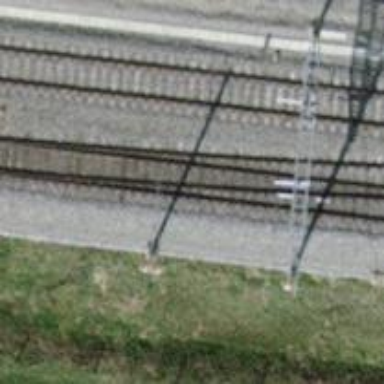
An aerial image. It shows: Siding railway line with electrified contact line for the trains.